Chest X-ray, PA view. Patient: 58 years old, sex M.
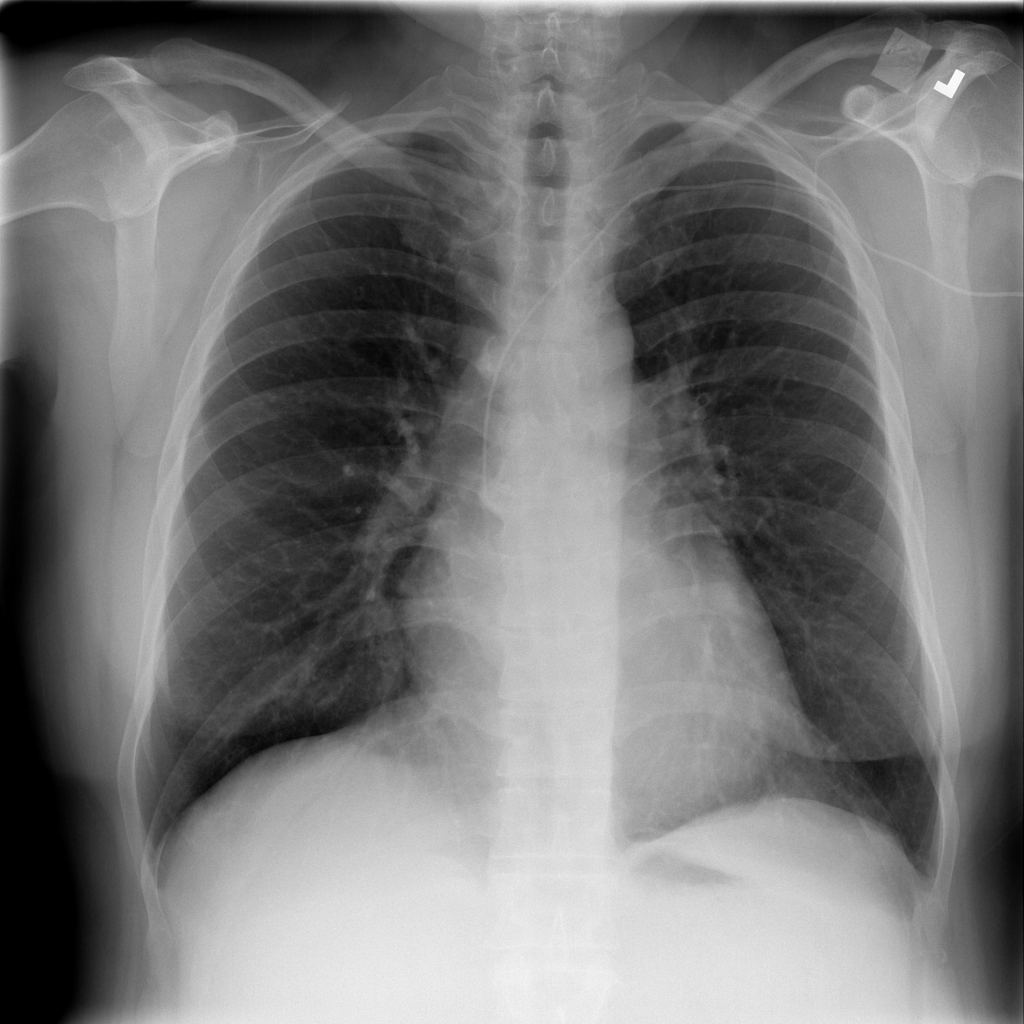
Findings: No Finding